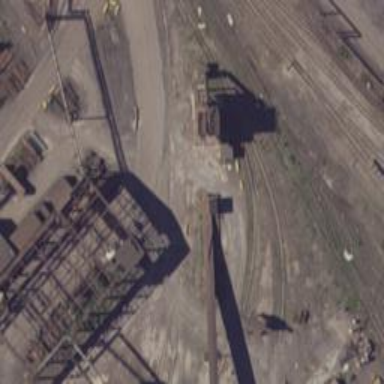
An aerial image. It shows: Rail spur service.